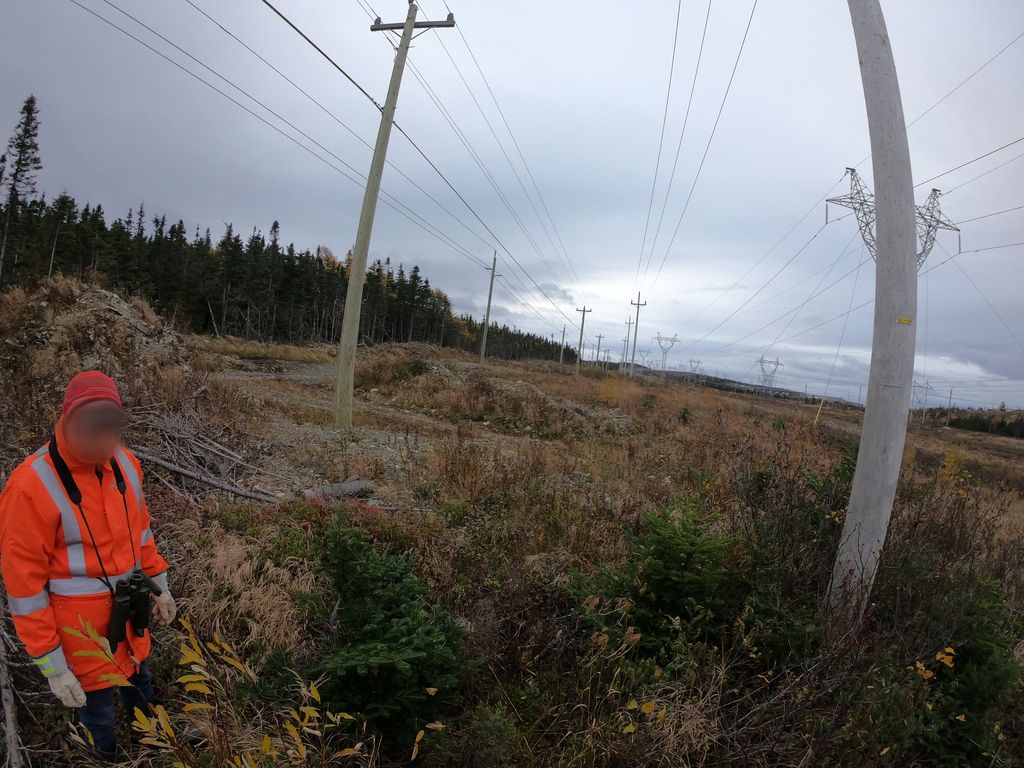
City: st_johns